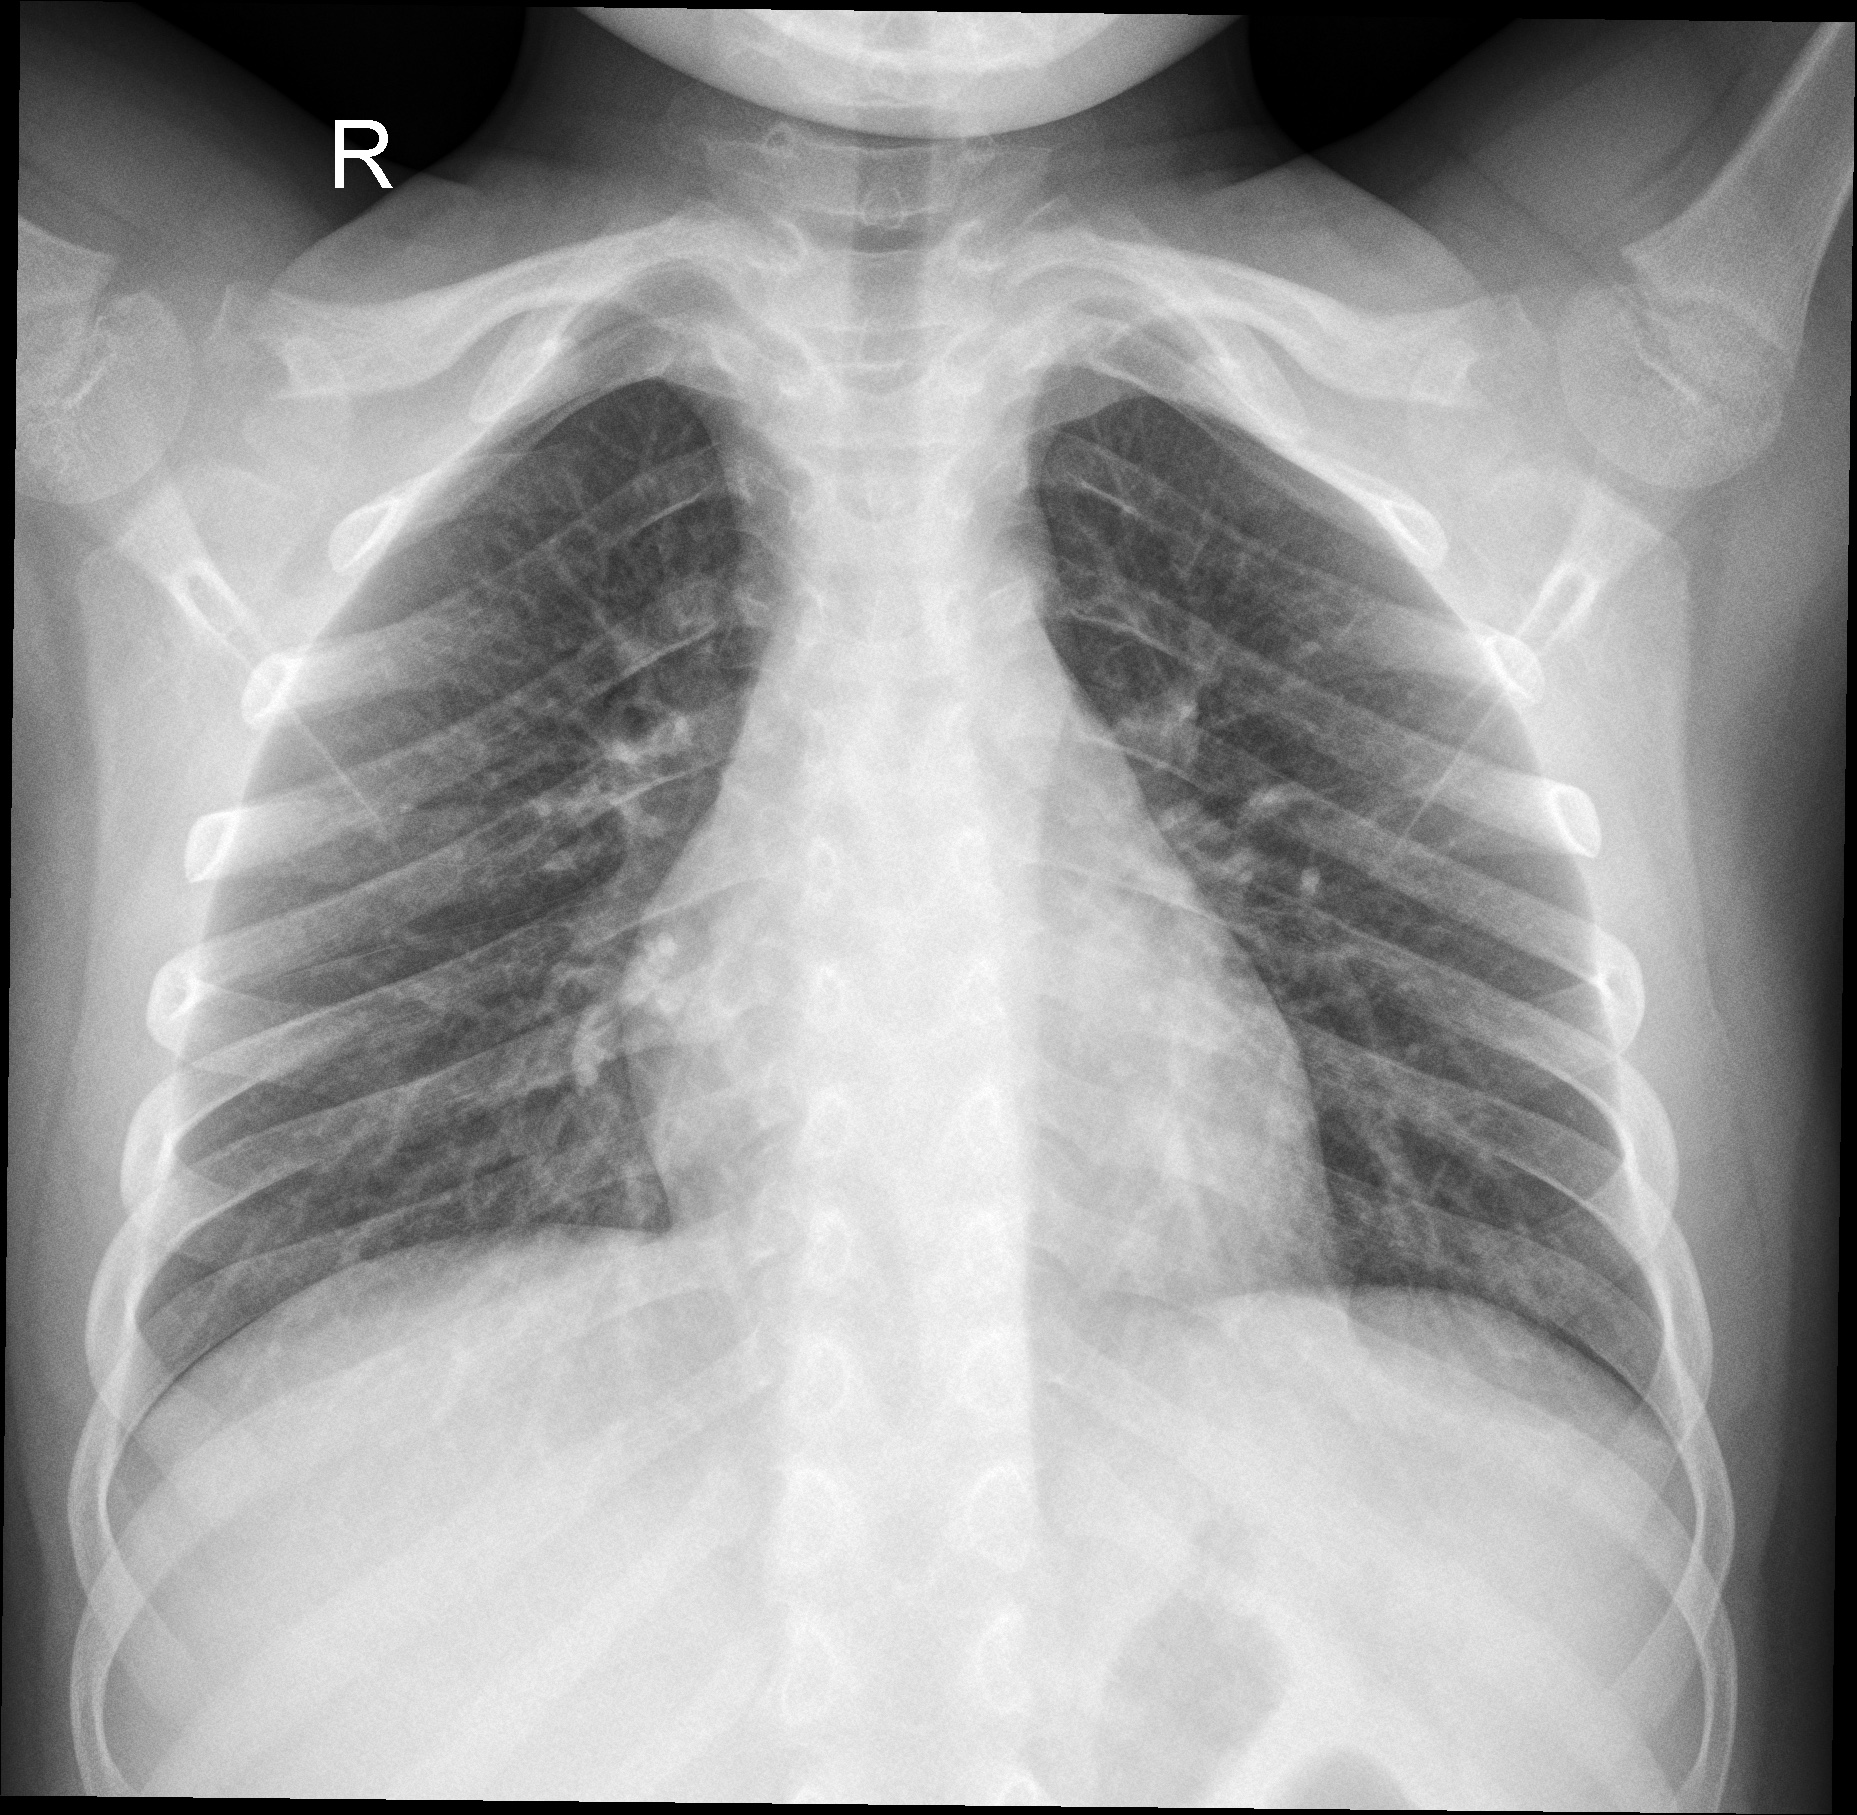
Diagnosis: NORMAL